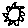
Label: sun